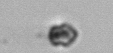
Label: Heterocapsa_rotundata